Aerial crown-view tile of a tropical tree (Barro Colorado Island, Panama), acquired 20250217:
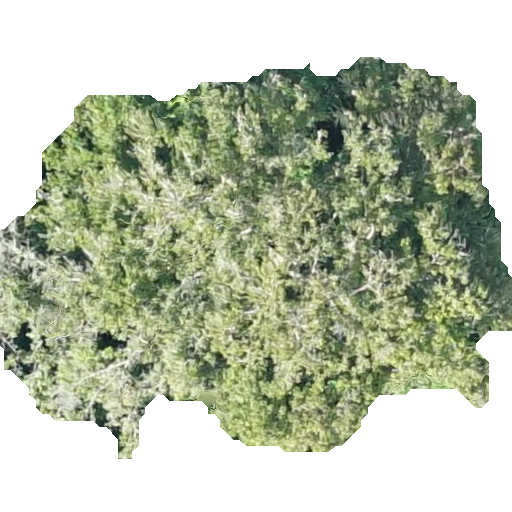
Species: Prioria copaifera
GBIF accepted scientific name: Prioria copaifera
Crown area: 231.877 m²